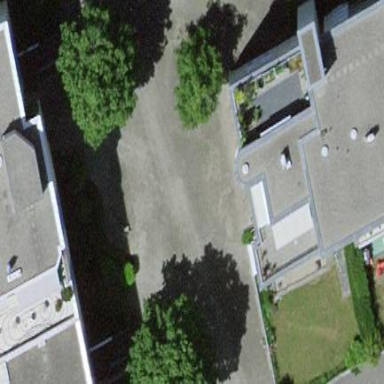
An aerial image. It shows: Residential building.